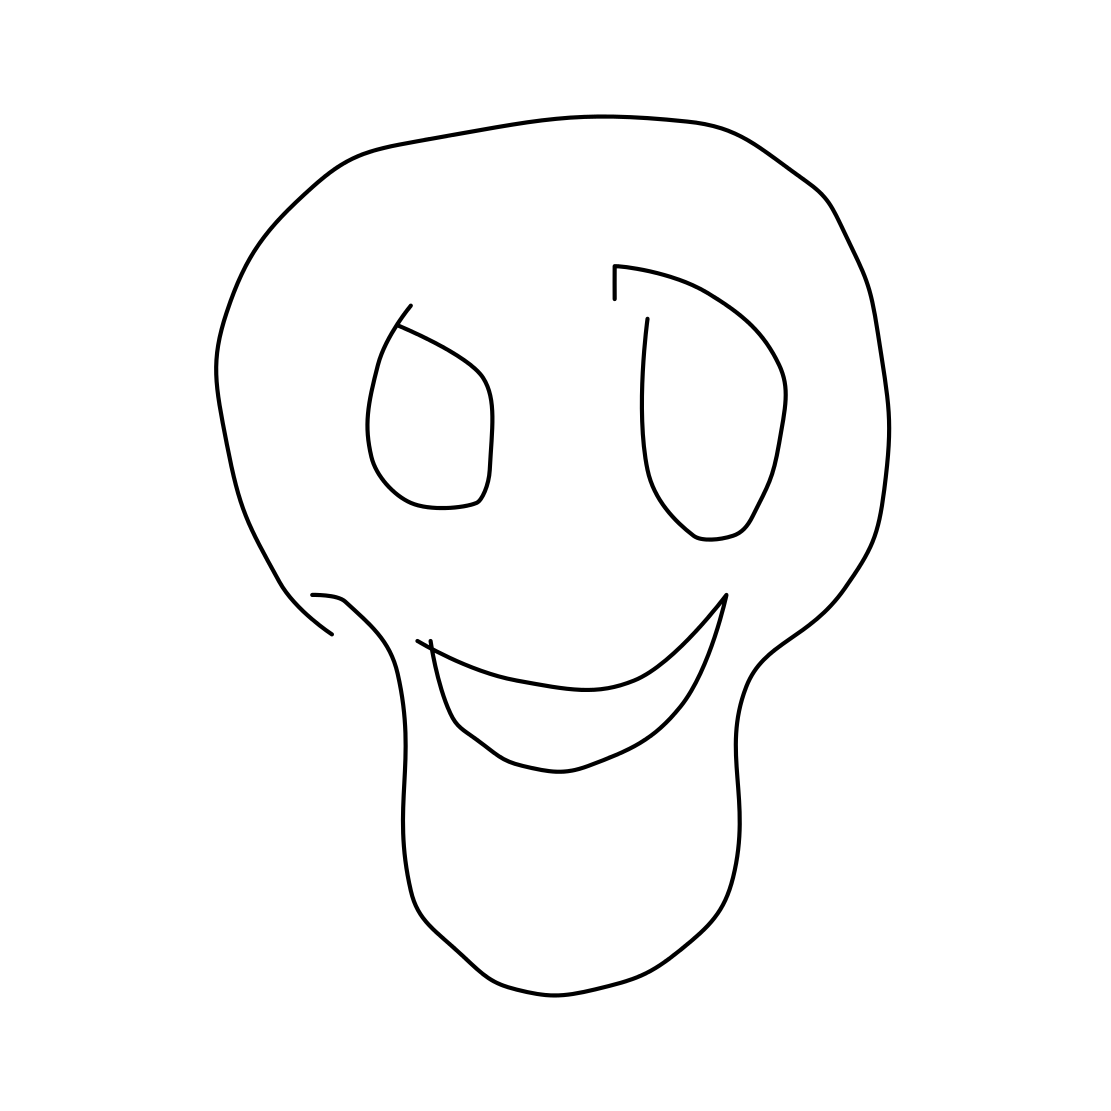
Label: skull